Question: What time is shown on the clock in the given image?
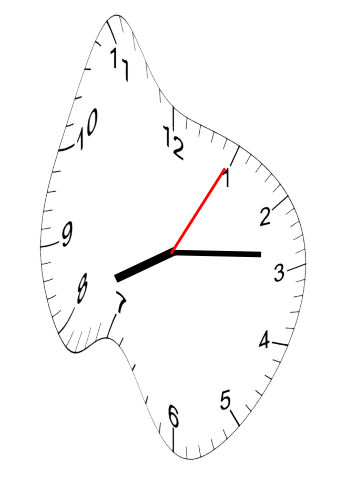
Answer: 08:14:05